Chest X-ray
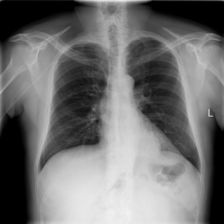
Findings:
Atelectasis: negative
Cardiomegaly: negative
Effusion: negative
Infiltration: positive
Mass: negative
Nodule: negative
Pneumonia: negative
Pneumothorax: negative
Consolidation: negative
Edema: negative
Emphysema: negative
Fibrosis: negative
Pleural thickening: negative
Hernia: positive